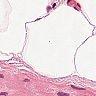
Metastatic tissue present: no